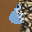
Label: 6